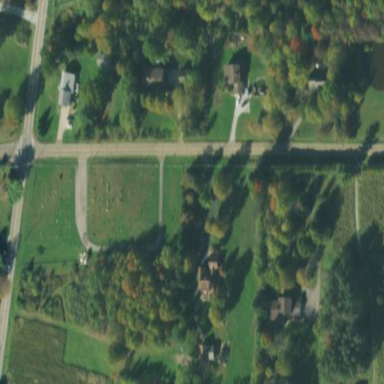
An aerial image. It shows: Cemetery.